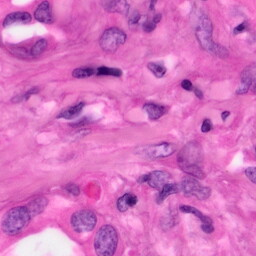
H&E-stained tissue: Pancreatic